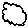
Label: cloud